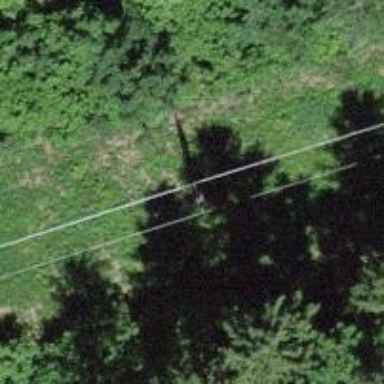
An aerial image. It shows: Power pole.